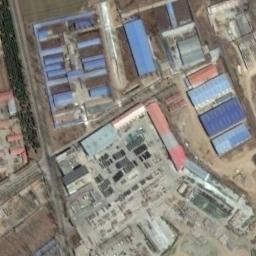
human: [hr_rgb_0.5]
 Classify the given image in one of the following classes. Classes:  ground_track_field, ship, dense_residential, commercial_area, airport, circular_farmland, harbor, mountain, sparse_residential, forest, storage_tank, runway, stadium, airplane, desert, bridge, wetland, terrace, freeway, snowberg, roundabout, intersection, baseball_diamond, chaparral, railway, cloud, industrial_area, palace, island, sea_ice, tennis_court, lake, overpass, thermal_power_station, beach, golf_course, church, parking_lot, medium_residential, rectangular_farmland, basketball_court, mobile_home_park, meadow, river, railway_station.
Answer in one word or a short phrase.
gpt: industrial_area